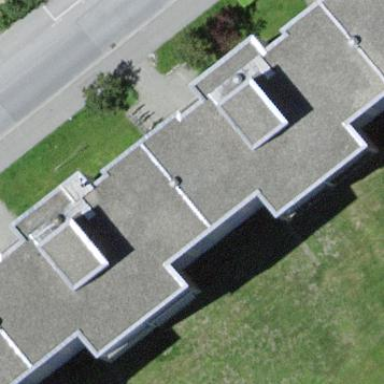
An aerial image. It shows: Image showing building with apartments.